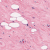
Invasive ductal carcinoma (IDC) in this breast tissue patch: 0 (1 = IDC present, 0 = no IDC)